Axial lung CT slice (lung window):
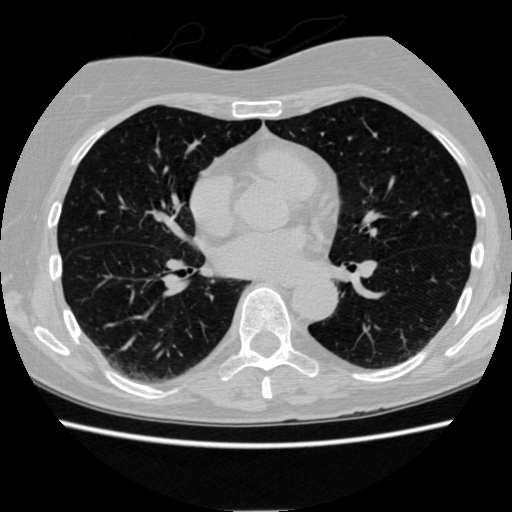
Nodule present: no